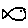
Label: fish